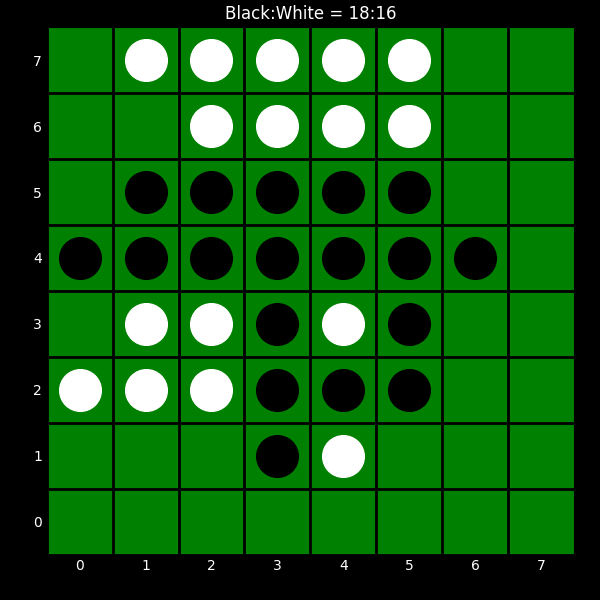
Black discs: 18
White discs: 16